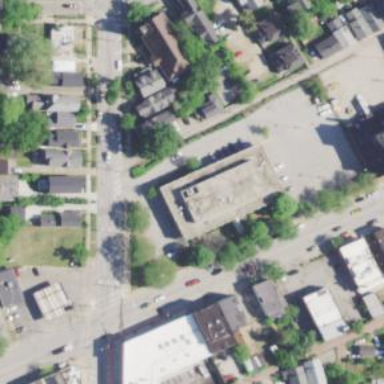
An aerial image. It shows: Clinic building.